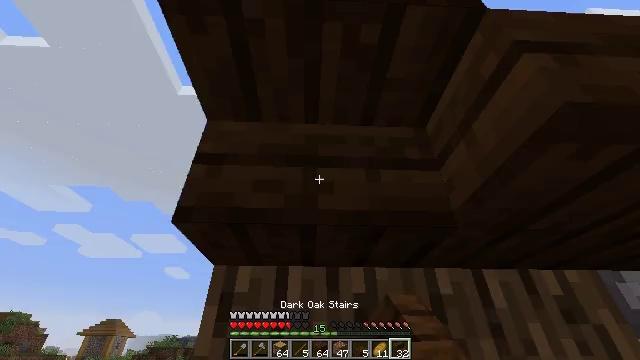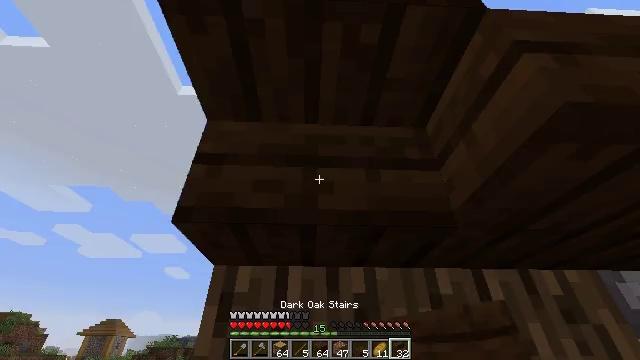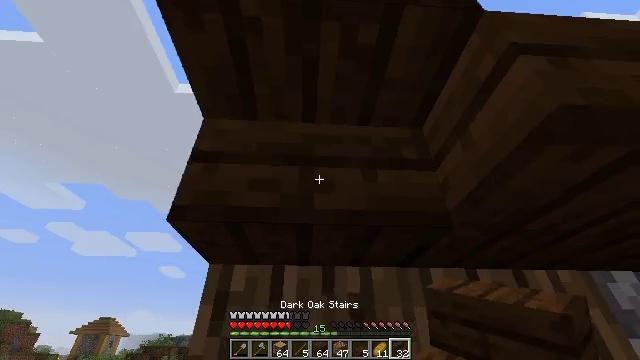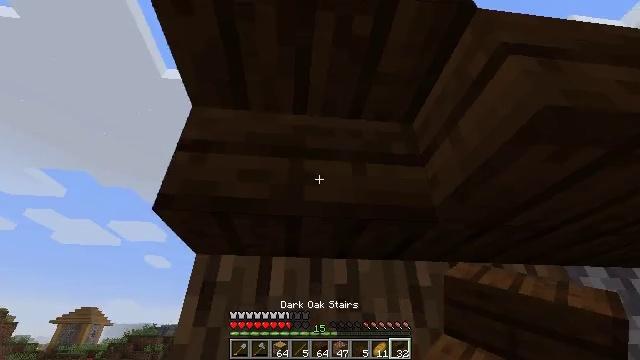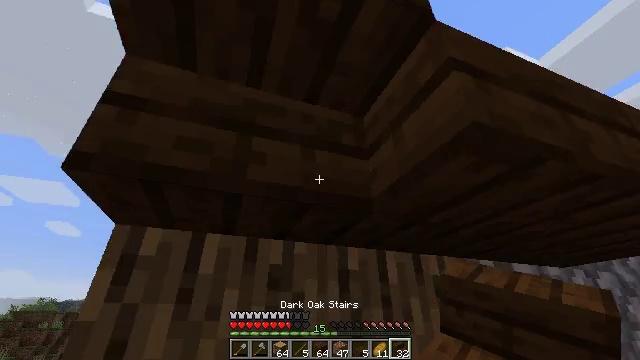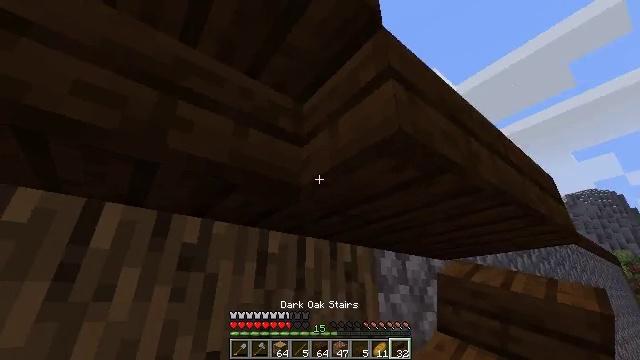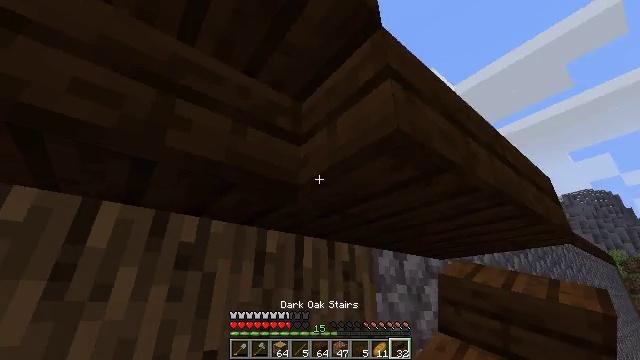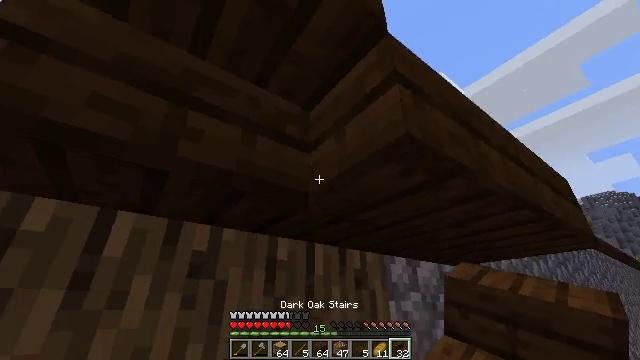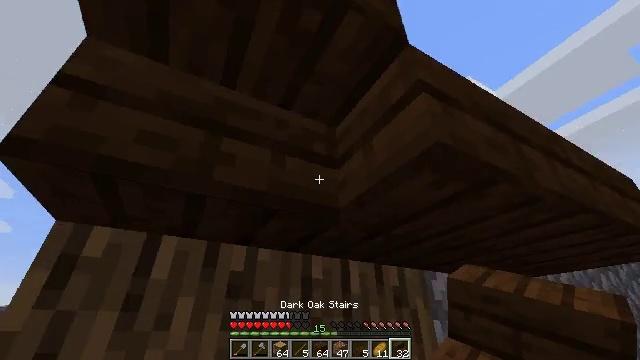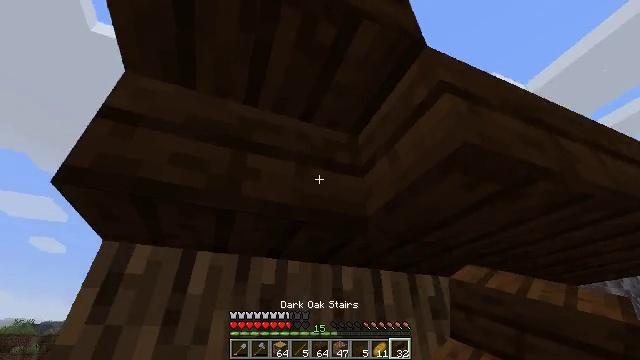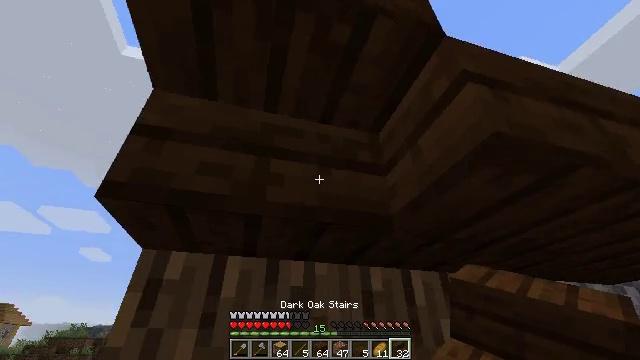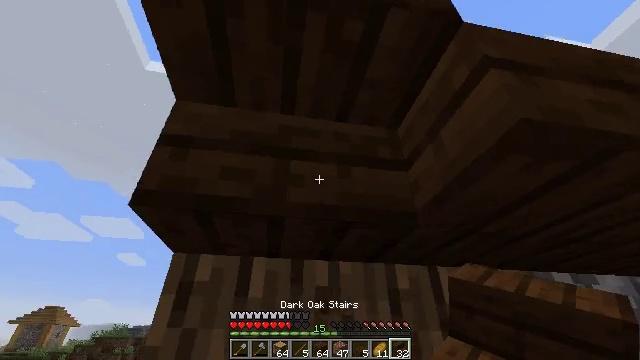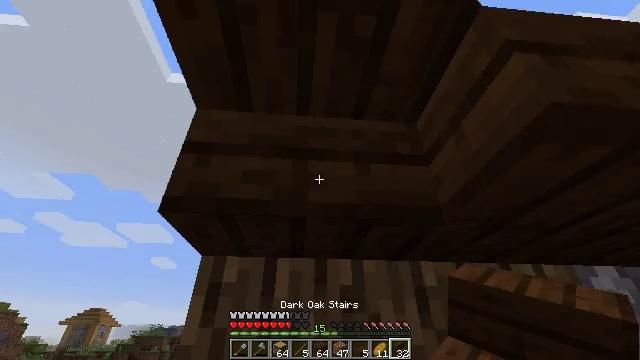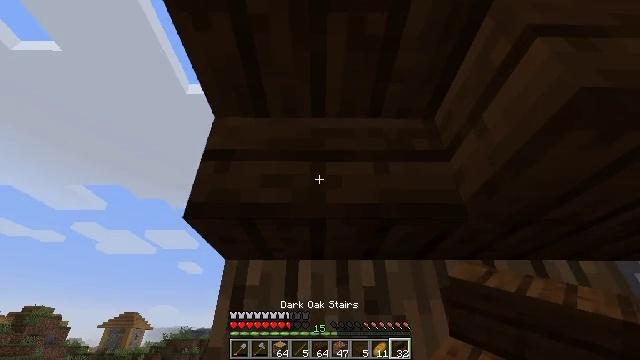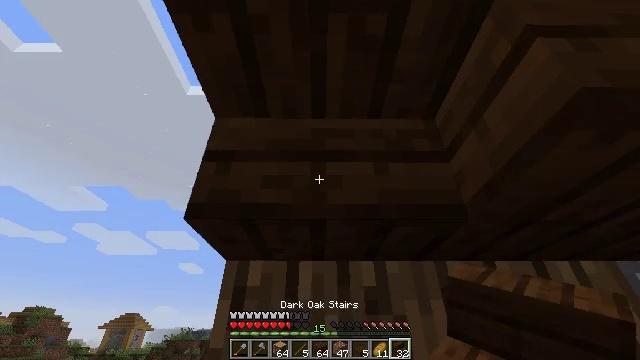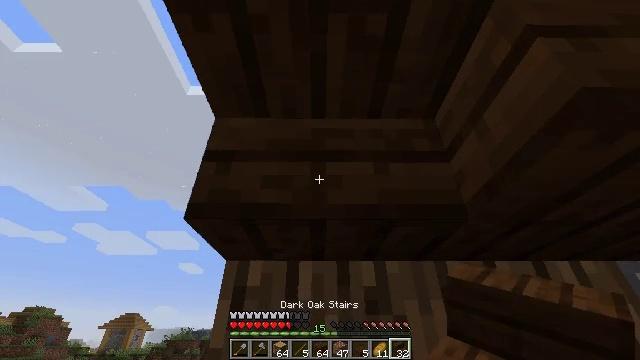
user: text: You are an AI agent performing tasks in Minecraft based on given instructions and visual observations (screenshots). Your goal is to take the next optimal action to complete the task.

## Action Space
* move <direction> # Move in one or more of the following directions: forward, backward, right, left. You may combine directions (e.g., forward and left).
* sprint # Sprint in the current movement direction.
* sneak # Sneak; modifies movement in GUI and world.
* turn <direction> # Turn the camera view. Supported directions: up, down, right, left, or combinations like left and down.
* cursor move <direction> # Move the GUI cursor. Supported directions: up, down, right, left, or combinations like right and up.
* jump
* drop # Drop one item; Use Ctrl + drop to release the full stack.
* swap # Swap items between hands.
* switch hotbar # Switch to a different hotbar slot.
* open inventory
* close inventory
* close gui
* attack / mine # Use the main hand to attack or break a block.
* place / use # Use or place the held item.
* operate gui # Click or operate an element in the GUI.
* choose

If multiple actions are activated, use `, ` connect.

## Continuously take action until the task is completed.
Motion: motion action
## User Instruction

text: Harvest the dark oak stairs for reuse.
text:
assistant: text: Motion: no_op
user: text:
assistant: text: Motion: no_op
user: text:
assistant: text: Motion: turn right and down
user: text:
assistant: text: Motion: turn right and down
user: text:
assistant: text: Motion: turn right and down
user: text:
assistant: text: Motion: no_op
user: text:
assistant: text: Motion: turn left and up
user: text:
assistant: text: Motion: turn left and up
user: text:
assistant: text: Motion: turn left and up
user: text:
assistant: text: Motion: turn left
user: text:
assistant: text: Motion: turn left
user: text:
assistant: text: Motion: turn left
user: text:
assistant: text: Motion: turn left
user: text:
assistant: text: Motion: no_op
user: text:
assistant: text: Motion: no_op
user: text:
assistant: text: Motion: no_op
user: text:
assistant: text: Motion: no_op
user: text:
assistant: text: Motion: no_op
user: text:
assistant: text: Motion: no_op
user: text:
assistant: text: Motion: no_op
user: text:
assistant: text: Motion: no_op
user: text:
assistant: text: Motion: no_op
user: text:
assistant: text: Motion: no_op
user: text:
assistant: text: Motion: no_op
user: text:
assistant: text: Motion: no_op
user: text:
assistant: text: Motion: switch to hotbar 1
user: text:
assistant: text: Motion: switch to hotbar 1
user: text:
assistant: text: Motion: switch to hotbar 1
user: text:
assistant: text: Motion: no_op
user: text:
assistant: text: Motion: no_op